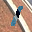
Label: 1